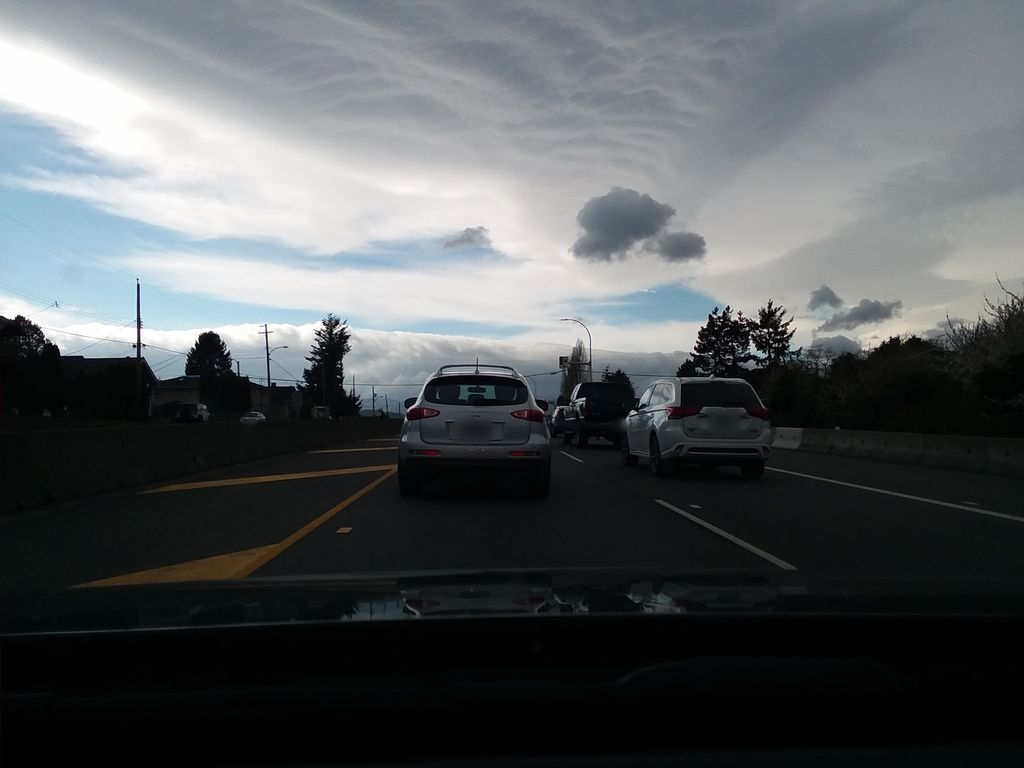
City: victoria